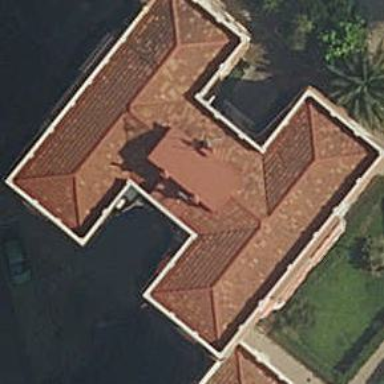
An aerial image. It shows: Residential building.